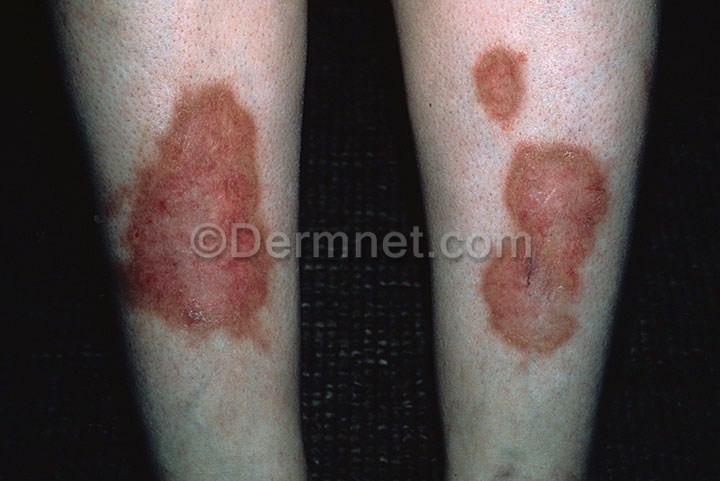
Disease: Systemic Disease